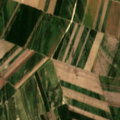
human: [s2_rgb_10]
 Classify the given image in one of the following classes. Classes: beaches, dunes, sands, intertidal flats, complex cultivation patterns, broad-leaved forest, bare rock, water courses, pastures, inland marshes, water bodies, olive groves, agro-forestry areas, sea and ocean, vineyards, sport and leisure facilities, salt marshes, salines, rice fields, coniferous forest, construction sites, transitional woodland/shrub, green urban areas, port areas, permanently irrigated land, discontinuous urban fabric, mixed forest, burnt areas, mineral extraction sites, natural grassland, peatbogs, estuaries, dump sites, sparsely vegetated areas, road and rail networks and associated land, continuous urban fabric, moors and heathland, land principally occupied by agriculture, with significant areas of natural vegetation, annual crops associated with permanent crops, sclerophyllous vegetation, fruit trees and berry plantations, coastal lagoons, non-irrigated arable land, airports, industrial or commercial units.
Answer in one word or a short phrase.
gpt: non-irrigated arable land